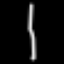
Label: line